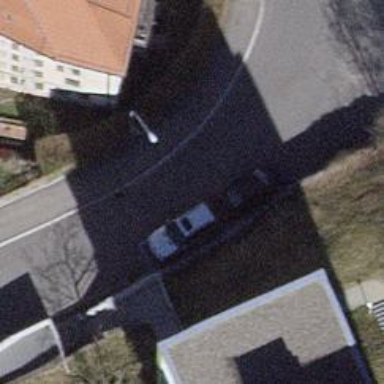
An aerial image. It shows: Road with steps.